Установите массу одного витка пружинки $\gamma$. Оцените погрешность. Для одного витка пружинки выполняется закон Гука, то есть удлинение одного витка $\Delta x$ пропорционально силе $F$, приложенной к витку:\[\Delta x = \frac{F}{k_1}\]где $k_1$ — коэффициент жесткости одного витка пружинки.
Предложите метод, в котором можно измерить коэффициент жесткости одного витка с высокой точностью. Измерьте его по серии экспериментальных данных. Оцените погрешность. Период колебаний весомой пружины, подвешенной вертикально, описывается формулой: \[T = 2\pi \sqrt{\frac{m_{пр}}{\beta k}}\]где $m_{пр}$ – масса всей пружины, $k$ – жесткость всей пружины, $\beta$ – постоянный коэффициент.
По серии экспериментальных данных определите коэффициент $\beta$. Опишите Ваш метод измерения. Оцените погрешность полученного результата.
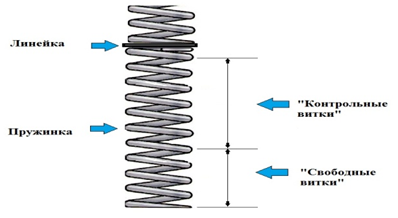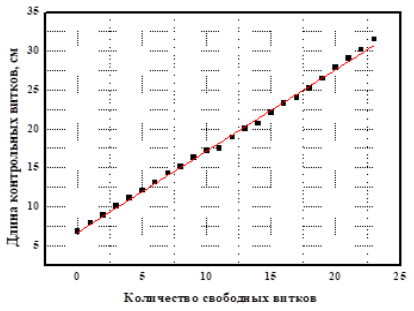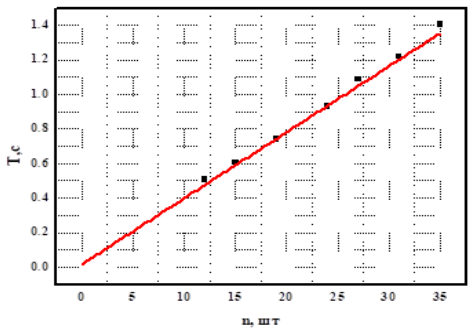
Установите массу одного витка пружинки $\gamma$. Оцените погрешность.
Решение: Для того, чтобы узнать массу одного витка пружинки необходимо разделить массу всей пружинки на количество витков в ней. Количество витков в пружинке составило $45~шт$, а масса всей пружины составила: $m_{пр} = 36.4\pm 0.1~г$.Следовательно, масса одного витка составляет:
Ответ: $\gamma = (8.09\pm0.02)\cdot 10^{-4}~ кг$

Предложите метод, в котором можно измерить коэффициент жесткости одного витка с высокой точностью. Измерьте его по серии экспериментальных данных. Оцените погрешность.
Решение: Линейку прикрепим к столу с помощью канцелярского зажима. Важно контролировать то, что пружинка подвешена на координате в горизонтальной плоскости такой же, как координата окончания последнего витка пружинки. Погрешность измерения длины контрольных витков составляет $\sim 1~мм$. Количество свободных витков232221201918171615141312Длина контрольных витков, см31.530.229.127.926.525.22423.322.120.72018.9Количество свободных витков1110987654321$-$Длина контрольных витков, см17.517.216.315.114.313.112.111.110.18.97.9$-$ Построим график зависимости длины контрольных витков от количества свободных витков:  Как видно получившийся график хорошо аппроксимируется линейной зависимостью, что говорит о выполнении закона Гука для исследуемой пружины. Угловой коэффициент этой зависимости составляет:\[l = (1.05\pm0.01)~см\]Из величины $l$ и массы одного витка легко установить коэффициент жесткости контрольных витков:\[k_{10} = \frac{\gamma g}{l} = (0.76\pm 0.01)~{Н}/{м}\]Из последнего можно рассчитать коэффициент жесткости для одного витка: | Количество свободных витков | 23 | 22 | 21 | 20 | 19 | 18 | 17 | 16 | 15 | 14 | 13 | 12 | | --- | --- | --- | --- | --- | --- | --- | --- | --- | --- | --- | --- | --- | | Длина контрольных витков, см | 31.5 | 30.2 | 29.1 | 27.9 | 26.5 | 25.2 | 24 | 23.3 | 22.1 | 20.7 | 20 | 18.9 | | Количество свободных витков | 11 | 10 | 9 | 8 | 7 | 6 | 5 | 4 | 3 | 2 | 1 | $-$ | | Длина контрольных витков, см | 17.5 | 17.2 | 16.3 | 15.1 | 14.3 | 13.1 | 12.1 | 11.1 | 10.1 | 8.9 | 7.9 | $-$ |
Ответ: \[k_1 = 10 k_{10} = (7.6\pm 0.1)~{Н}/{м}\]

По серии экспериментальных данных определите коэффициент $\beta$. Опишите Ваш метод измерения. Оцените погрешность полученного результата.
Решение: Исследуем зависимость периода колебаний пружинки от количества колеблющихся витков $n$.Масса колеблющихся витков пропорциональна их количеству, а коэффициент жесткости пружины обратно пропорционален количеству витков:\[m_{пр} = \gamma n ,\qquad k=\frac{k_1}{n}\]Таким образом, теоретически зависимость периода колебаний от количества колеблющихся витков должна быть линейной:\[T=2\pi \sqrt{\frac{\gamma}{k_1\beta}}n\]Коэффициент зависимости должен быть равен:\[A=2\pi \sqrt{\frac{\gamma}{k_1\alpha}}\]Снимем зависимость периода колебаний пружинки от количества витков в ней. Погрешность оценим по разбросу измеряемых времен: $n$$10T_1,~с$$10T_2,~с$$10T_3,~с$$10T,~с$$\Delta 10T,~с$$T,~с$$\Delta T,~с$125.155.0355.060.060.5060.006156.066.166.053330.035560.6053330.003556197.437.417.347.393330.035560.7393330.003556249.289.319.289.290.013330.9290.0013333112.1212.1312.3512.20.11.220.013513.9414.114.1314.056670.077781.4056670.007778  Как видно экспериментальные точки хорошо согласуются с предполагаемой линейной зависимостью. Коэффициент наклона зависимости, полученный из линейной аппроксимации, составляет:\[A = (3.82\pm0.09)\cdot10^{-2}~ с\]Из полученного углового коэффициента легко определить искомый коэффициент $\beta$: Полученный коэффициент хорошо согласуется с теоретическим значением равным $3$. | $n$ | $10T_1,~с$ | $10T_2,~с$ | $10T_3,~с$ | $10T,~с$ | $\Delta 10T,~с$ | $T,~с$ | $\Delta T,~с$ | | --- | --- | --- | --- | --- | --- | --- | --- | | 12 | 5.15 | 5.03 | 5 | 5.06 | 0.06 | 0.506 | 0.006 | | 15 | 6.06 | 6.1 | 6 | 6.05333 | 0.03556 | 0.605333 | 0.003556 | | 19 | 7.43 | 7.41 | 7.34 | 7.39333 | 0.03556 | 0.739333 | 0.003556 | | 24 | 9.28 | 9.31 | 9.28 | 9.29 | 0.01333 | 0.929 | 0.001333 | | 31 | 12.12 | 12.13 | 12.35 | 12.2 | 0.1 | 1.22 | 0.01 | | 35 | 13.94 | 14.1 | 14.13 | 14.05667 | 0.07778 | 1.405667 | 0.007778 |
Ответ: \[\beta = \frac{4\pi^2\gamma}{k^2\alpha} =2.87\pm0.18\]  Полученный коэффициент хорошо согласуется с теоретическим значением равным $3$.
Темы:
E, Механика, Колебания, IEPhO, Упругость, Пружина